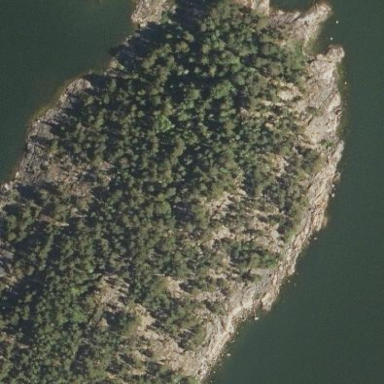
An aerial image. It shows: Landscape dominated by bare rock.